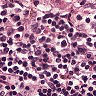
Metastatic tissue present: no